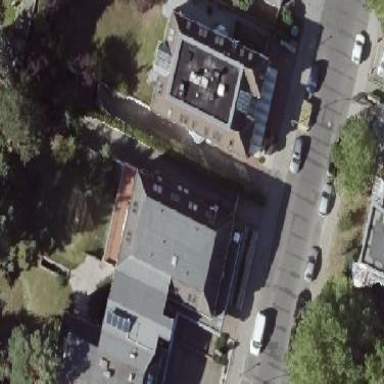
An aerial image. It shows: Healthcare center or clinic.